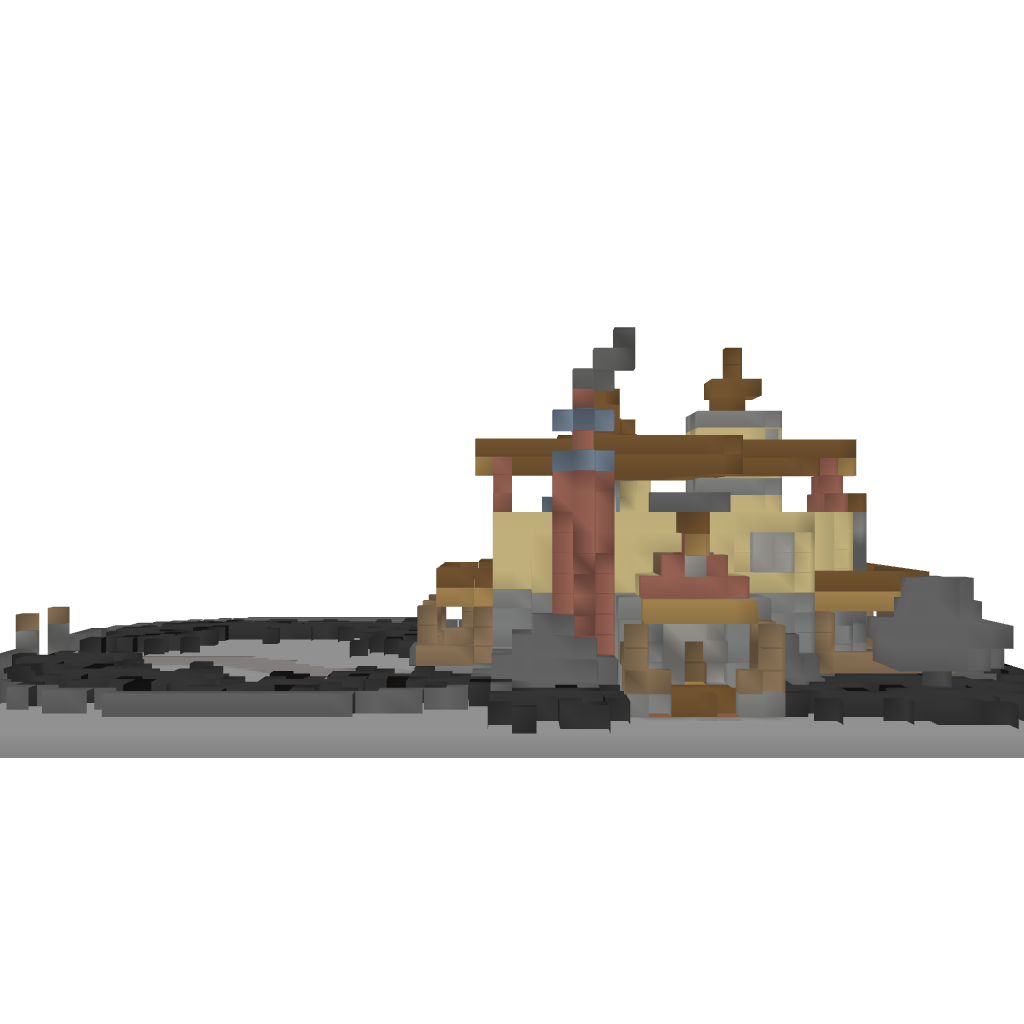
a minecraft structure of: Victorian House #2 | 1.6.2